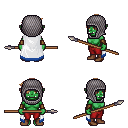
a pixel art fantasy rpg character, female body template, orc, green skin, white trimmed cape, red pants, light blonde pixie cut hairstyle, chain hood, leather bracers, brown shoes, spear, four views (front, back, left, right), 2x2 character sprite sheet, small pixel art, hard edges, no anti-aliasing